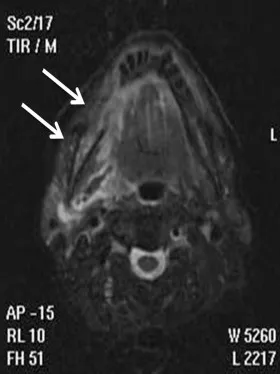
Magnetic resonance imaging (MRI) study of head and neck. A, Axial MRI scan showing a significantly increased signal of the bone marrow lesion (yellow arrow) when compared with left mandibular body (asterisk), with bone edema indicative of an inflammatory process taking place in the right mandibular body and gas tracking along the two pterygoid muscles (white arrows).
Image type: radiology (mri)